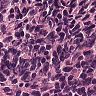
Metastatic tissue present: no